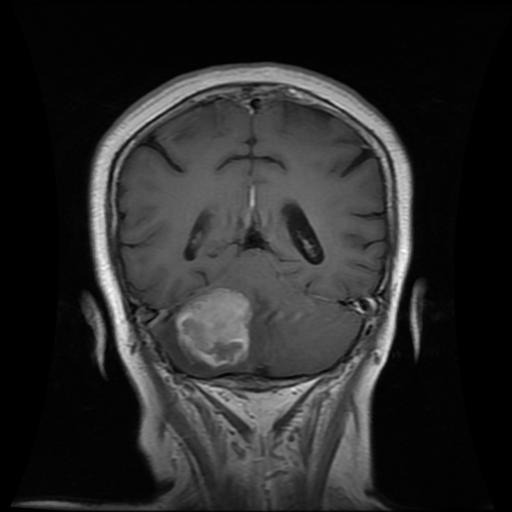
Label: meningioma